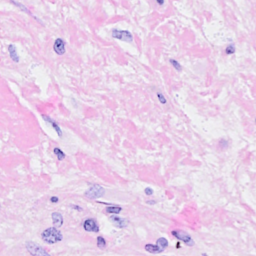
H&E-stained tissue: Breast